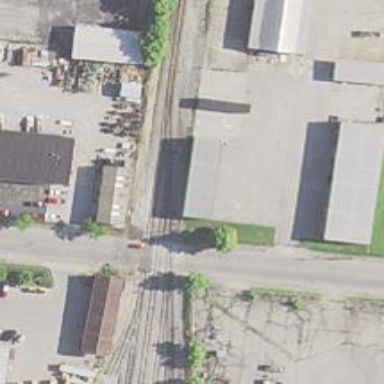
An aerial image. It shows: Railway siding with rails.